Question: I have a wrapper at the top of my web page that spans the whole width.
Within it are a logo (floated left) a navbar (centered) and some social media buttons (floated right) when I minimize the page, I want all the items to remain where they are (relative to the page. i.e. navbar remains centered, social buttons floated right) until they meet each other.
At which point I want them to actually remain where they are (as if it was now a fixed layout) as the page continues to get smaller. Currently, when they meet, the social media buttons move below the navbar and then the navbar moves below the logo.
An example here :

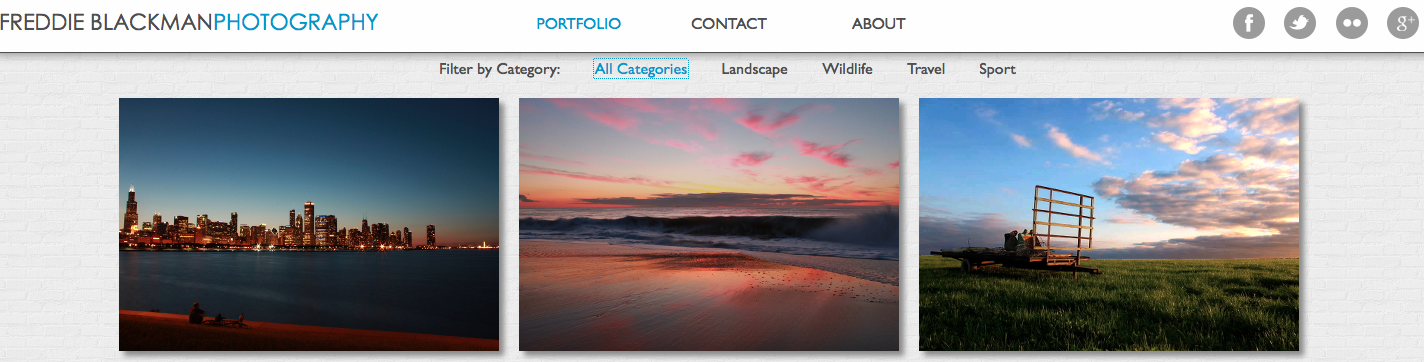
Answer: If you use floats then they will wrap to a new line if the space that they need gets bigger than the available space. So if you want to prevent this you need to minimize the wrapper itself.
If you know the width of the three items in the header then you should place a min-width on the header wrapper.
You could also not use floats but choose to let the logo and the social media buttons have 'position: absolute'. The menu n the middle should have a margin left and right as wide as the image / the buttons.
The HTML:
'''
<div class="navbar">
<img src="http://lorempixel.com/50/50/sports/1/" />
<ul id="menu">
<li>item 1</li>
<li>item 2</li>
<li>item 3</li>
<li>item 4</li>
<li>item 5</li>
</ul>
<ul id="social">
<li>social 1</li>
<li>social 2</li>
</ul>
</div>
'''
and the CSS:
'''
.navbar{
position: relative;
height: 50px;
min-width: 370px;
}
ul {
list-style: none;
margin: 0;
padding: 0;
}
li {
display: inline-block;
margin: 0;
padding: 0;
}
img {
position: absolute;
left: 0;
top: 0;
width: 50px;
}
#menu {
margin: 0 100px 0 50px;
text-align: center;
min-width: 220px;
}
#social {
position: absolute;
width: 100px;
right: 0;
top: 0;
}
'''
This is an example of the absolute approach: <URL>